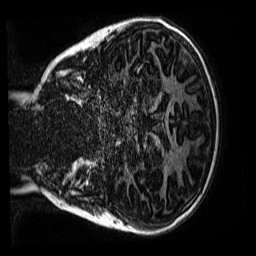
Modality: MP2RAGE
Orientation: coronal
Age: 9
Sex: male
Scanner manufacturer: siemens
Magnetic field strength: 3 T
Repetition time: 4 s
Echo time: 0.00299 s